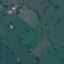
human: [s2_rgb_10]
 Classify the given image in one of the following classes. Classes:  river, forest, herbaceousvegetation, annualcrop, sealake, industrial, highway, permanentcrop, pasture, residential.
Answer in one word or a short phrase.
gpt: Pasture